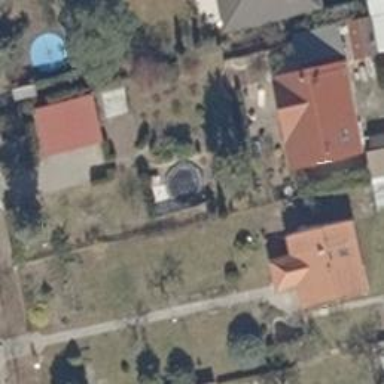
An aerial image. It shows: Swimming pool located in leisure land.